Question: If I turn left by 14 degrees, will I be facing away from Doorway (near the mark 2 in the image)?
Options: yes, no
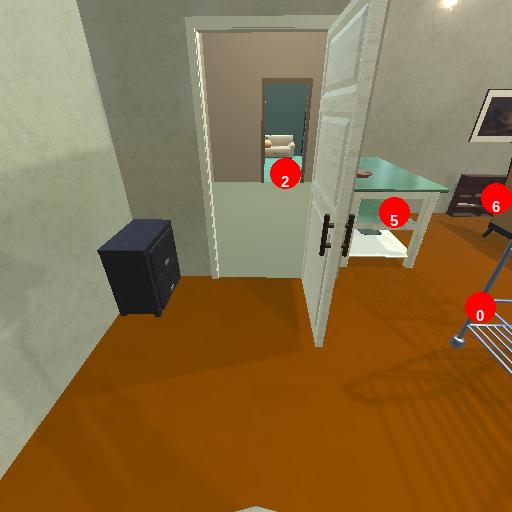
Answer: yes